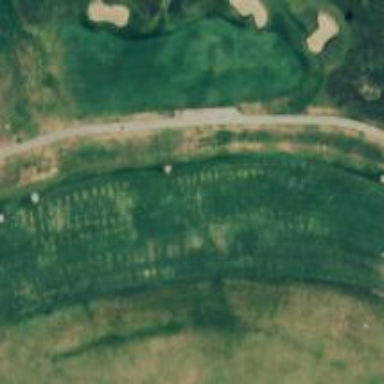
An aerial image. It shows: Grass area designated as golf tee.